Field crop: maize
Growth stage: 1
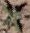
Species: atriplex